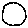
Label: circle